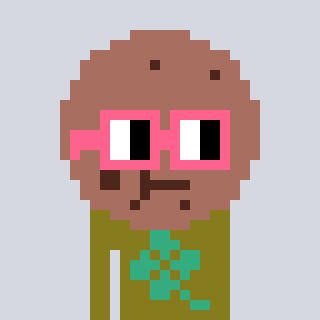
a pixel art character with square pink glasses, a cookie-shaped head and a gunk-colored body on a cool background